Question: I am trying to do my first complex GUI, but now i can't to solve this problem.

The first column of the first two rows only needs to contain the label, while the second column of the first two rows must occupy the remaining space.
In this snapshot the problem that i noticed is that the first column is larger than i would like.
This is the piece of code that implements that piece of layout.
'''
...
...
<TableLayout
android:layout_width="match_parent"
android:layout_height="wrap_content"
android:layout_margin="5dp"
android:background="@drawable/linear_layout_background"
android:stretchColumns="*"
android:shrinkColumns="*">
<TableRow
android:id="@+id/tableRow1"
android:layout_width="wrap_content"
android:layout_height="wrap_content"
android:layout_margin="20dp" >
<TextView
android:id="@+id/textViewPlateValueLabel"
android:layout_width="wrap_content"
android:layout_height="wrap_content"
android:text="@string/plateValue"
android:textAppearance="?android:attr/textAppearanceLarge" />
<TextView
android:id="@+id/productID"
android:layout_width="wrap_content"
android:layout_height="wrap_content"
android:background="@drawable/back"
android:ems="5"
android:text="@string/blank"
android:textAppearance="?android:attr/textAppearanceLarge" />
</TableRow>
<TableRow
android:id="@+id/tableRow2"
android:layout_width="wrap_content"
android:layout_height="wrap_content"
android:layout_margin="20dp" >
<TextView
android:id="@+id/ztlLabel"
android:layout_width="wrap_content"
android:layout_height="wrap_content"
android:text="@string/ztl"
android:textAppearance="?android:attr/textAppearanceLarge" />
<TextView
android:id="@+id/ztlShow"
android:layout_width="wrap_content"
android:layout_height="wrap_content"
android:background="@drawable/back"
android:text="@string/blank"
android:textAppearance="?android:attr/textAppearanceLarge" />
</TableRow>
<TableRow
android:id="@+id/tableRow3"
android:layout_width="wrap_content"
android:layout_height="wrap_content"
android:layout_margin="20dp"
android:gravity="center" >
<TextView
android:id="@+id/isAllowed"
android:layout_width="wrap_content"
android:layout_height="wrap_content"
android:text="@string/blank"
android:background="@drawable/back"
android:textAppearance="?android:attr/textAppearanceLarge" />
</TableRow>
</TableLayout>
...
...
'''
In addition, since they are really impractical, I would like to ask you some advice on the best approaches to use than this.
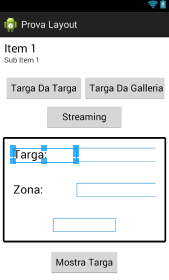
Answer: You can try using layout_weight like this:
'''
<LinearLayout xmlns:android="http://schemas.android.com/apk/res/android"
xmlns:tools="http://schemas.android.com/tools"
android:layout_width="match_parent"
android:layout_height="match_parent"
android:paddingBottom="@dimen/activity_vertical_margin"
android:paddingLeft="@dimen/activity_horizontal_margin"
android:paddingRight="@dimen/activity_horizontal_margin"
android:paddingTop="@dimen/activity_vertical_margin"
android:orientation="horizontal"
tools:context=".MainActivity" >
<TableLayout
android:layout_width="match_parent"
android:layout_height="wrap_content"
android:layout_margin="5dp"
android:background="#ff00ff"
android:stretchColumns="*"
android:shrinkColumns="*">
<TableRow
android:id="@+id/tableRow1"
android:layout_width="wrap_content"
android:layout_height="wrap_content"
android:layout_margin="5dp" >
<TextView
android:id="@+id/textViewPlateValueLabel"
android:layout_weight="3"
android:layout_width="0dp"
android:layout_height="wrap_content"
android:text="Label1:"
android:textAppearance="?android:attr/textAppearanceLarge" />
<TextView
android:id="@+id/productID"
android:layout_weight="7"
android:layout_width="0dp"
android:layout_height="wrap_content"
android:background="#00ff00"
android:ems="5"
android:text="Some Text"
android:textAppearance="?android:attr/textAppearanceLarge" />
</TableRow>
<TableRow
android:id="@+id/tableRow2"
android:layout_width="wrap_content"
android:layout_height="wrap_content"
android:layout_margin="5dp" >
<TextView
android:layout_weight="3"
android:id="@+id/ztlLabel"
android:layout_width="0dp"
android:layout_height="wrap_content"
android:text="Label2:"
android:textAppearance="?android:attr/textAppearanceLarge" />
<TextView
android:layout_weight="7"
android:id="@+id/ztlShow"
android:layout_width="0dp"
android:layout_height="wrap_content"
android:background="#00ff00"
android:text="Some Text"
android:textAppearance="?android:attr/textAppearanceLarge" />
</TableRow>
<TableRow
android:id="@+id/tableRow3"
android:layout_width="wrap_content"
android:layout_height="wrap_content"
android:layout_margin="20dp"
android:gravity="center" >
<TextView
android:id="@+id/isAllowed"
android:layout_width="wrap_content"
android:layout_height="wrap_content"
android:text="Some Text"
android:background="#0088ff"
android:textAppearance="?android:attr/textAppearanceLarge" />
</TableRow>
</TableLayout>
</LinearLayout>
'''